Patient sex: M
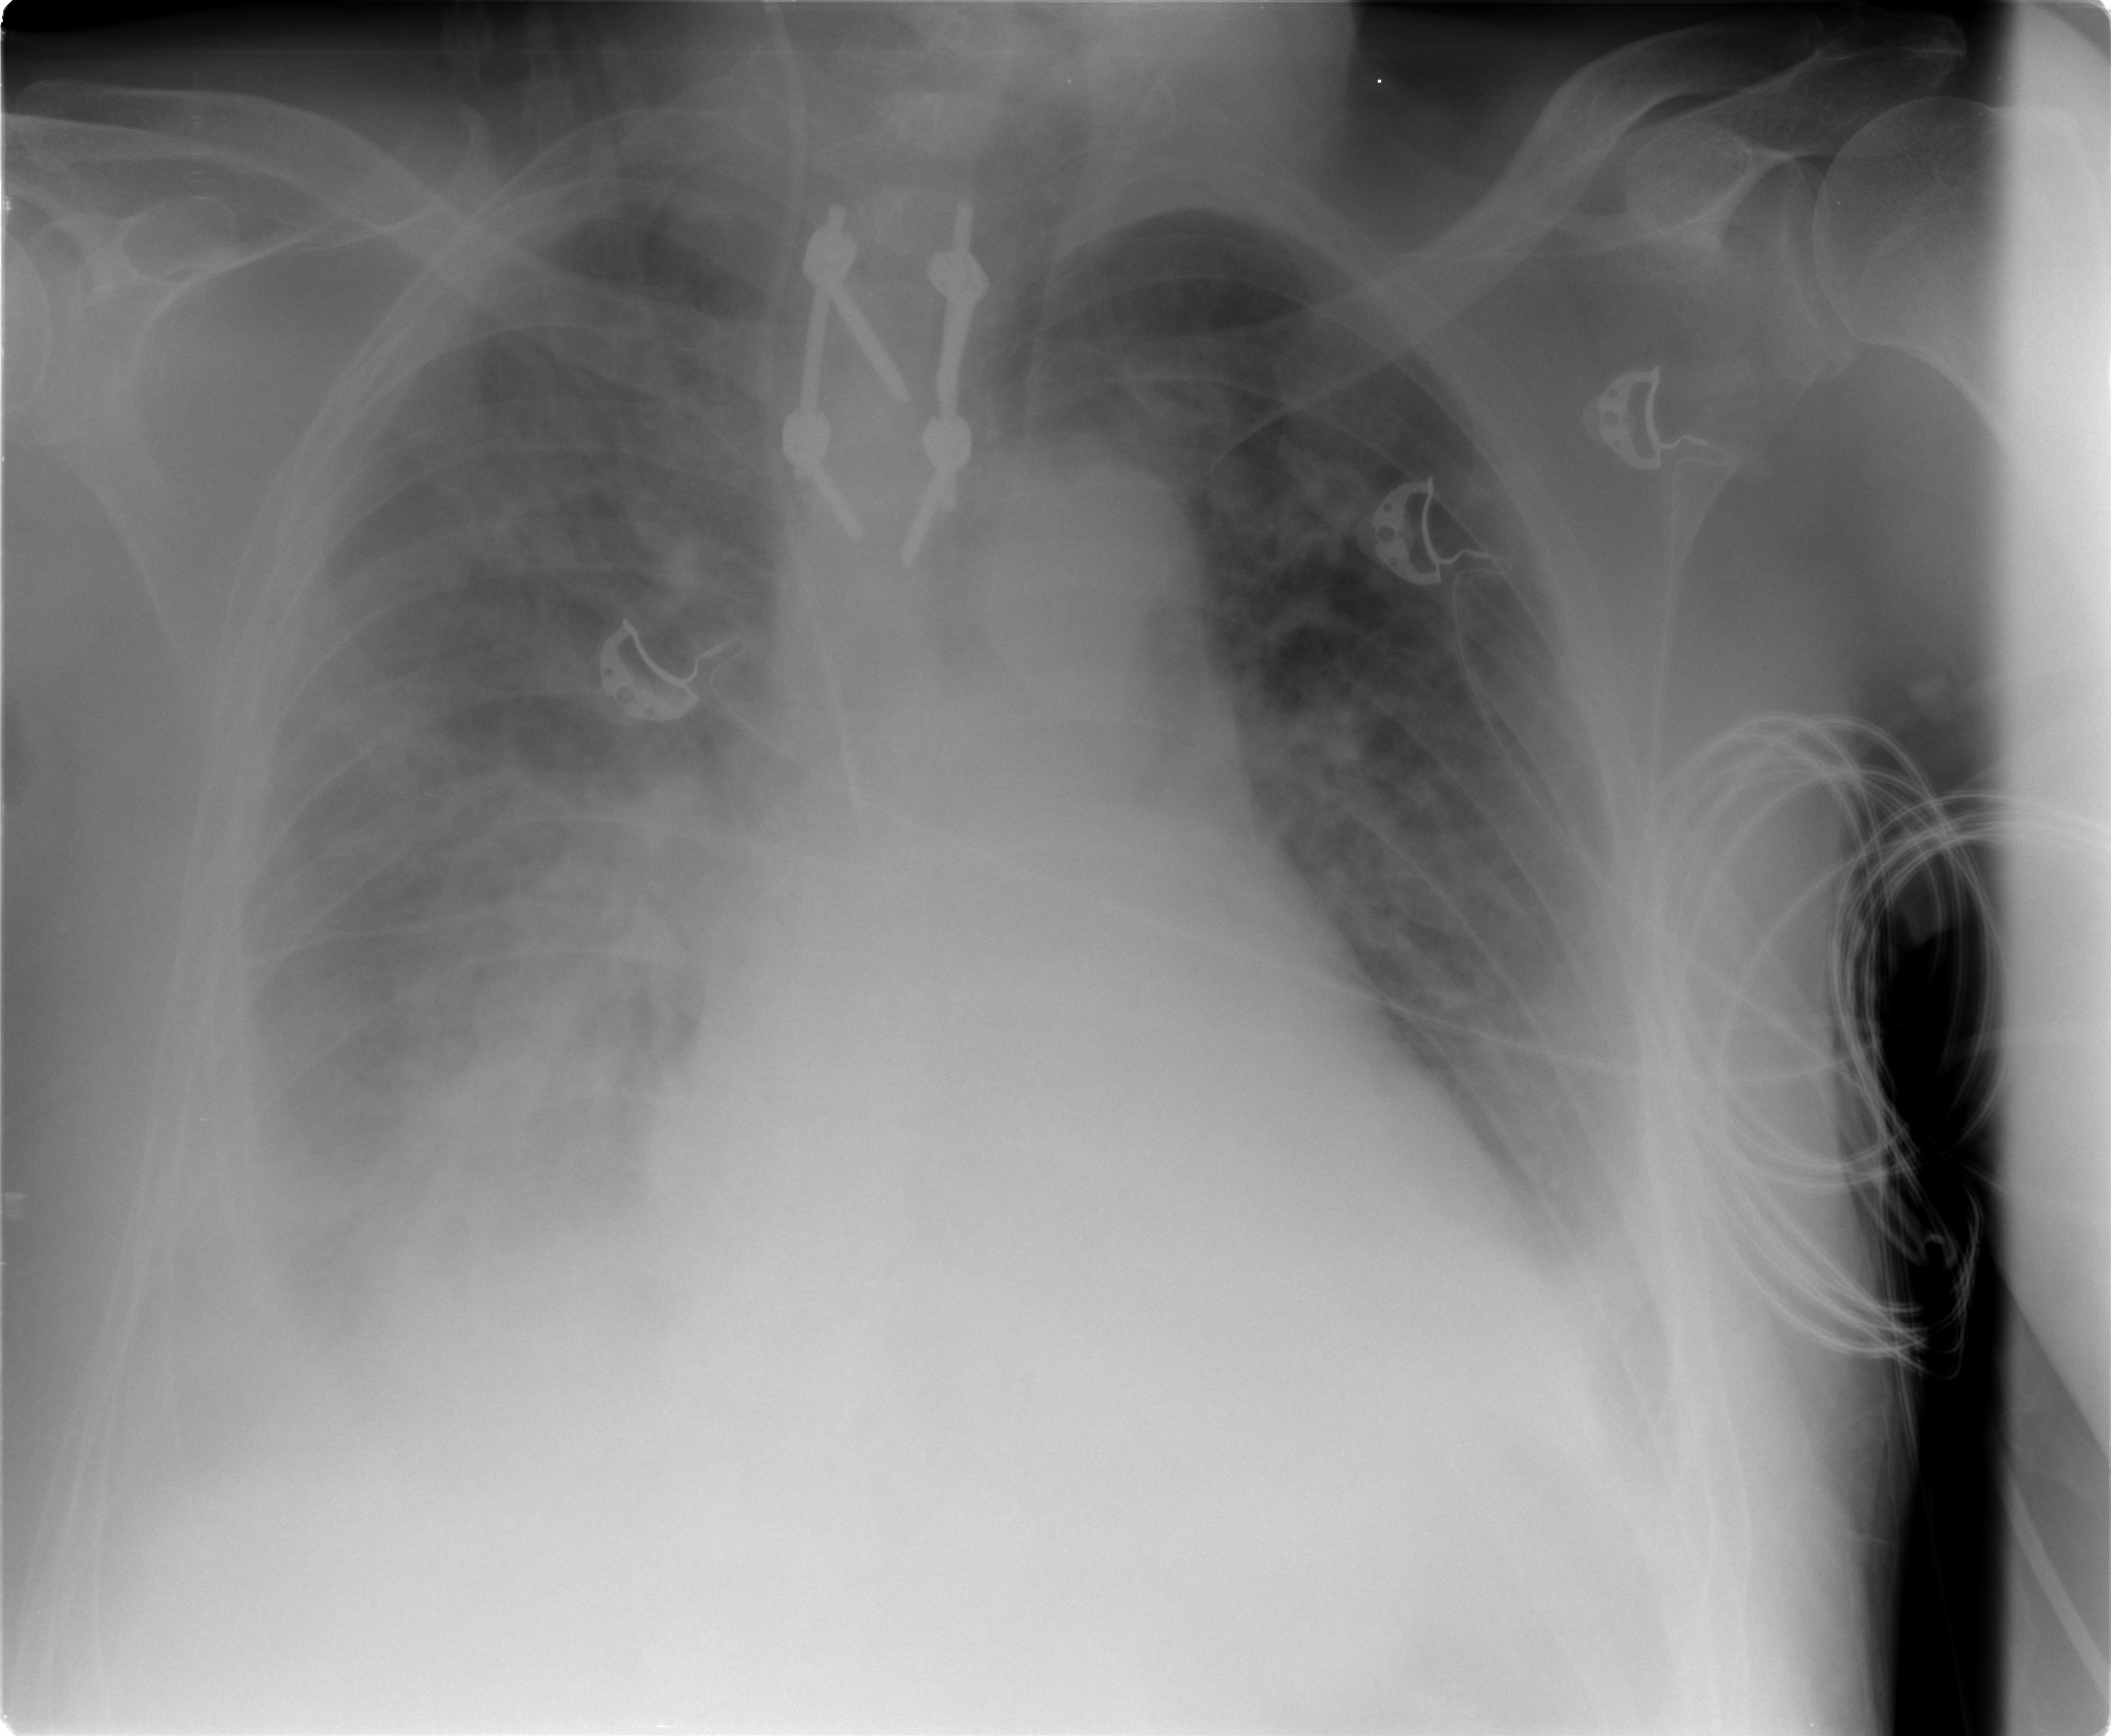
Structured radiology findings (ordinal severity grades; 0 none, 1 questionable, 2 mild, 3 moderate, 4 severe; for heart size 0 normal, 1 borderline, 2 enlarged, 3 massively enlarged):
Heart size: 2
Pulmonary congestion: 2
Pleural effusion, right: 3
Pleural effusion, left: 2
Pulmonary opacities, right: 2
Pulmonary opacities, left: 1
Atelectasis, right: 3
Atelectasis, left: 2